Milling tool wear sample.
Tool blade image: 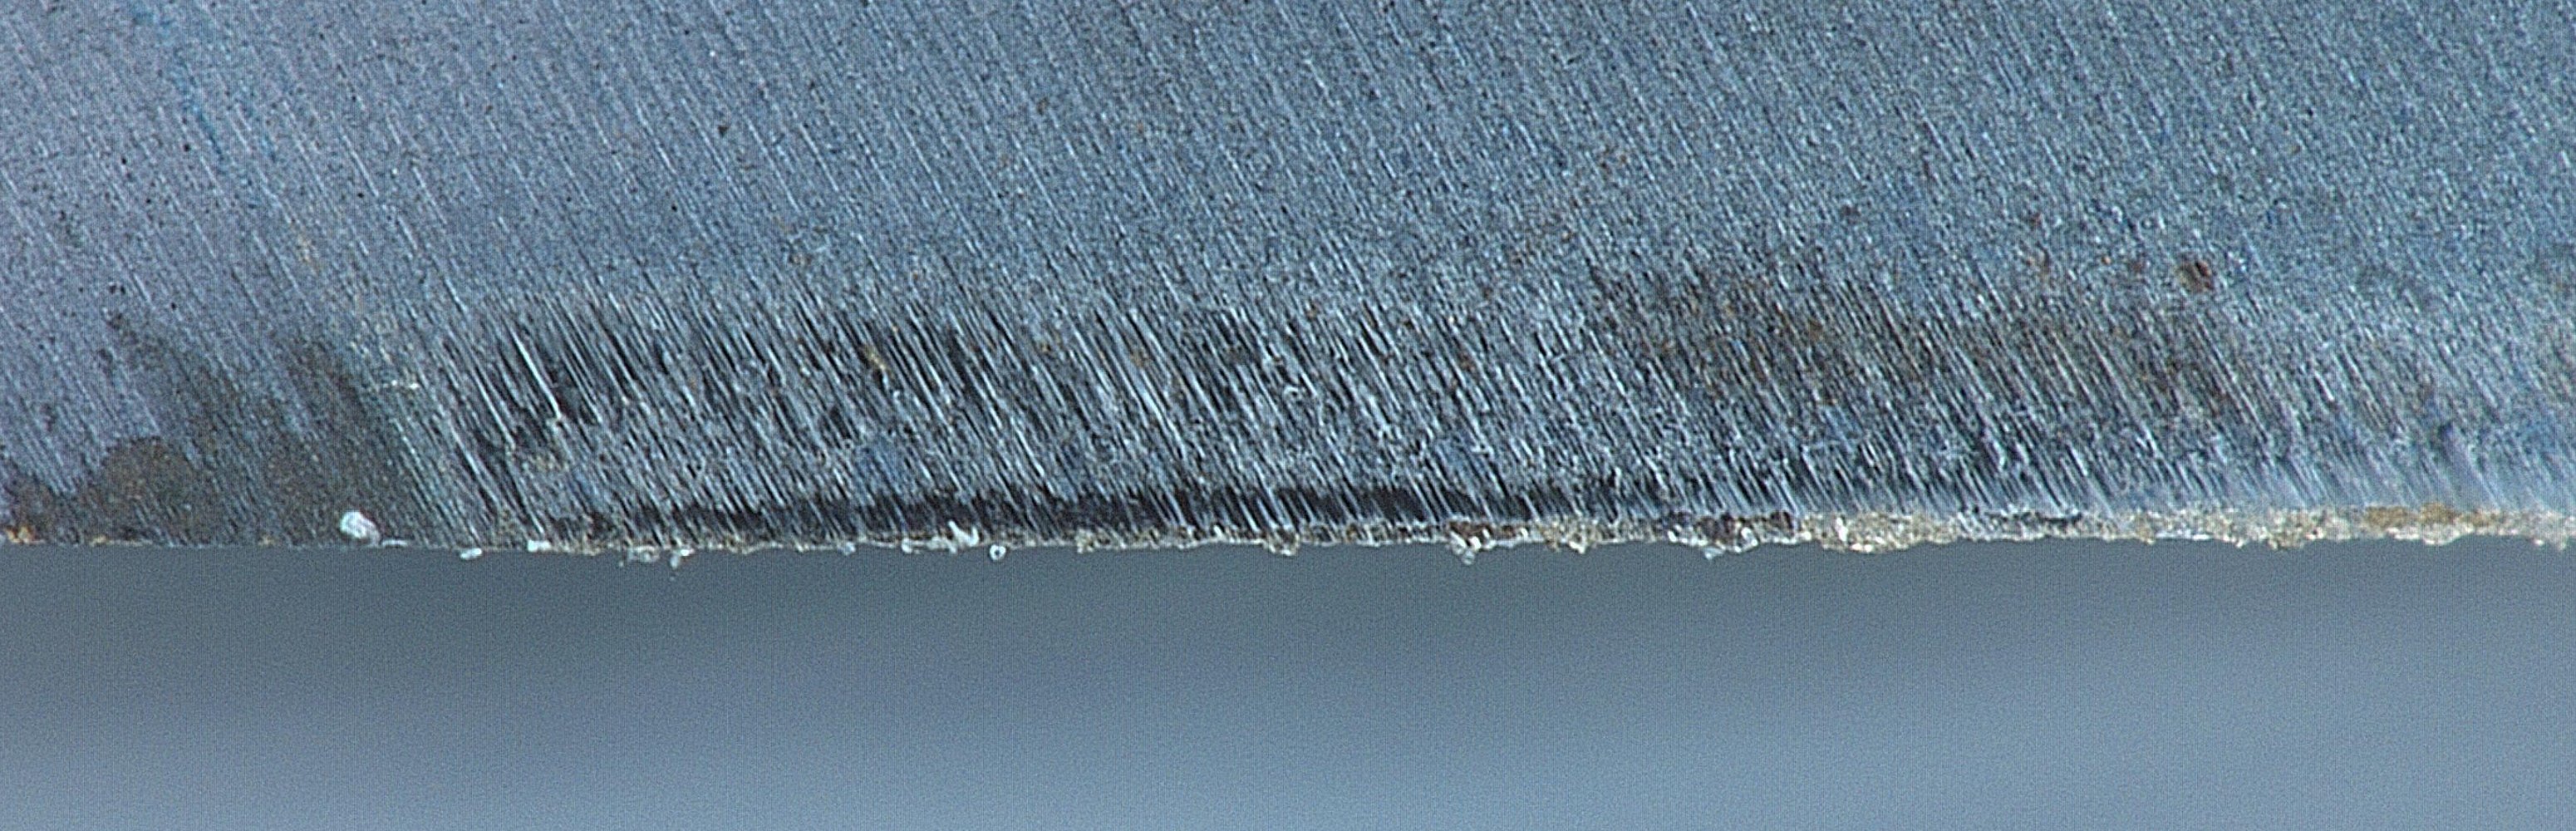
Chip image: 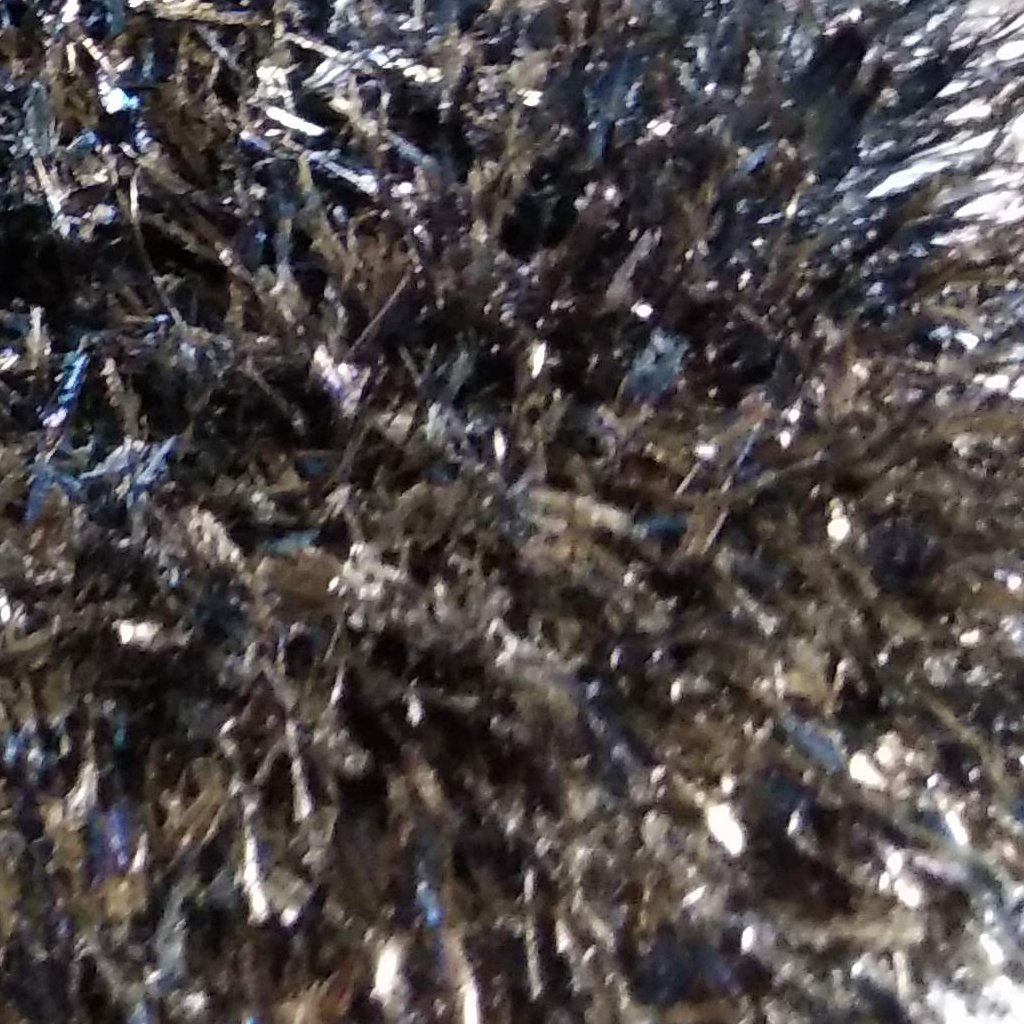
Workpiece image: 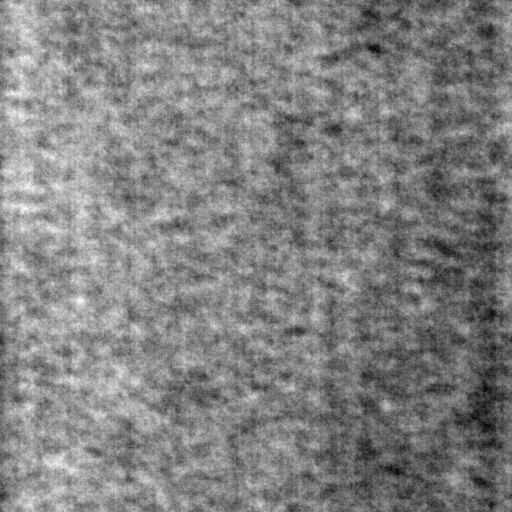
Tool wear state: used
Gaps: 0.01
Flank wear: 72.43
Overhang: 21.14
Force-signal Mel-spectrograms (X, Y, Z axes): 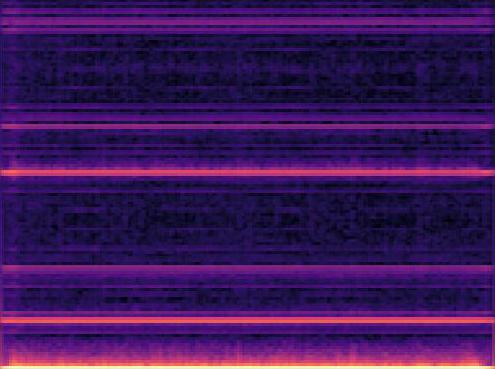 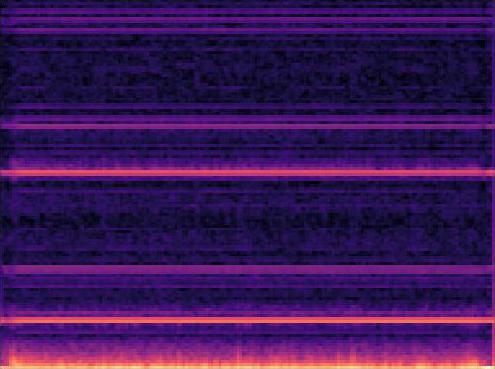 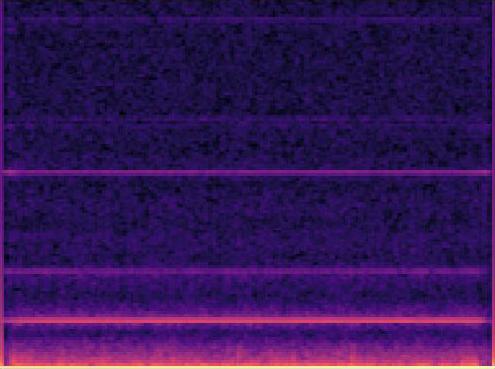
Force-signal scalograms (X, Y, Z axes): 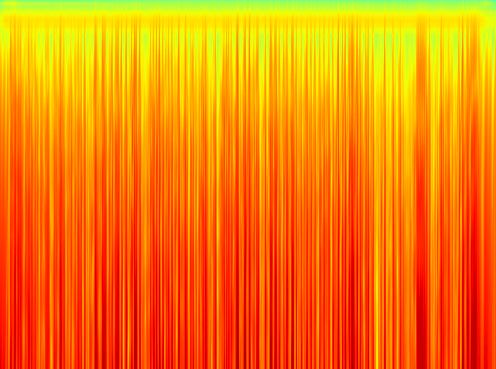 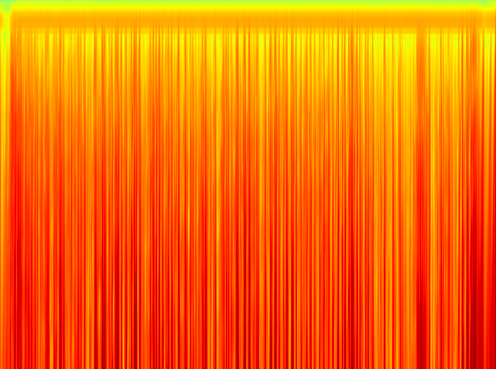 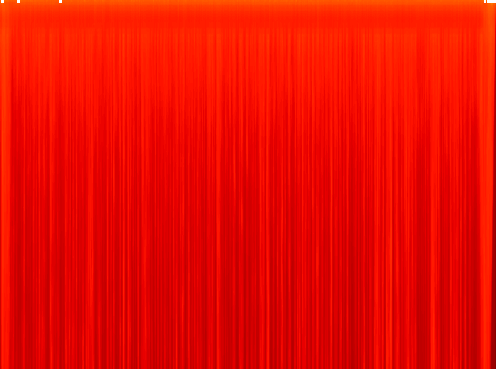
Force phase: steady_state_stabilization_wear